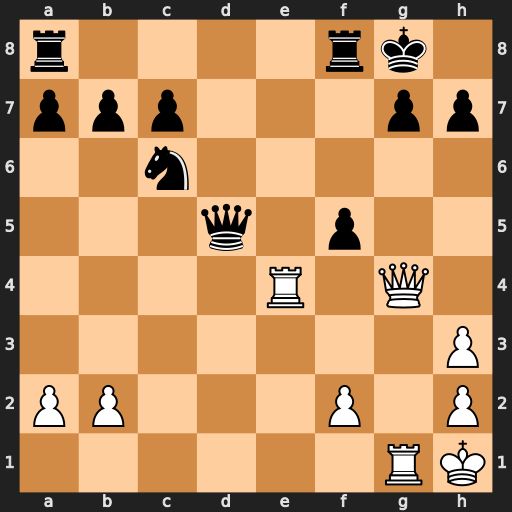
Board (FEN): r4rk1/ppp3pp/2n5/3q1p2/4R1Q1/7P/PP3P1P/6RK
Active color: w
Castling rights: -
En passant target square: -
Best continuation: Qxg7#